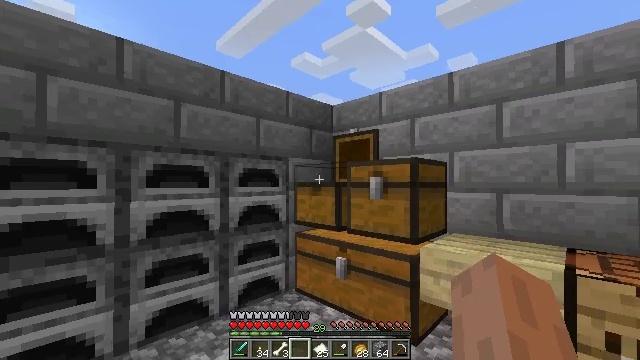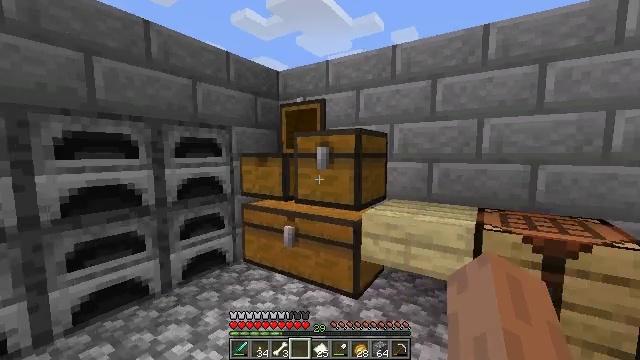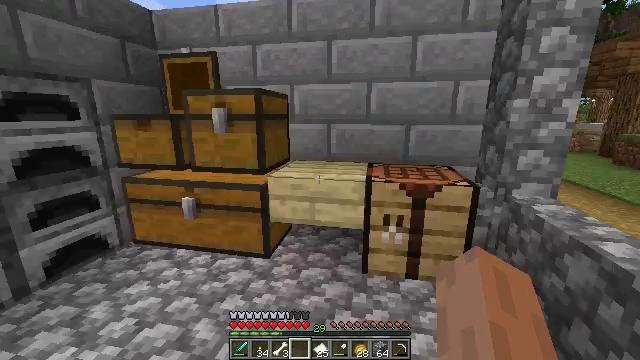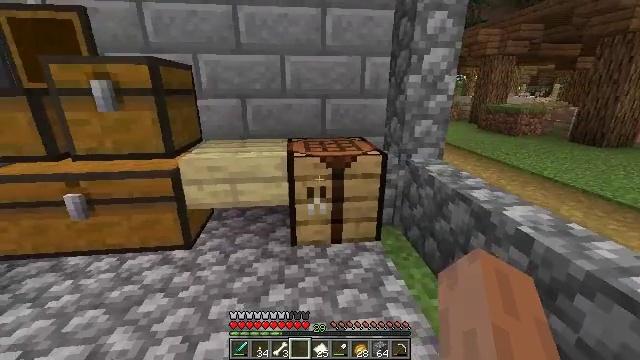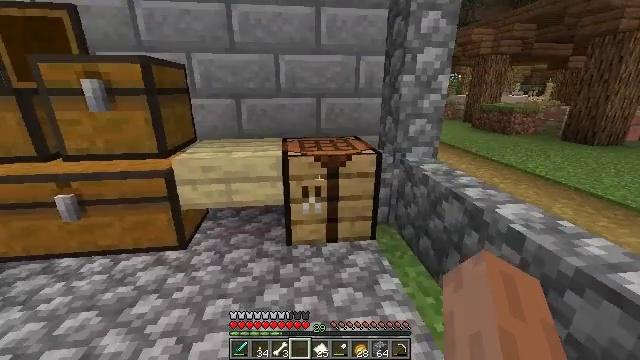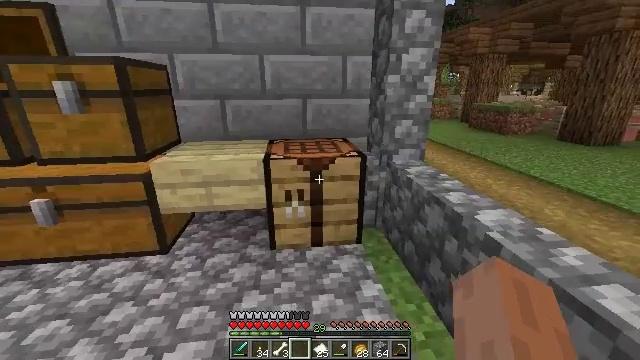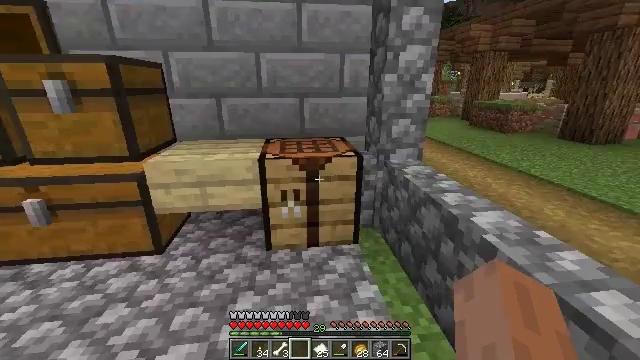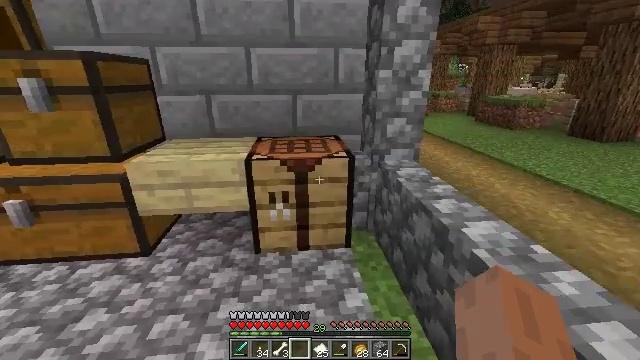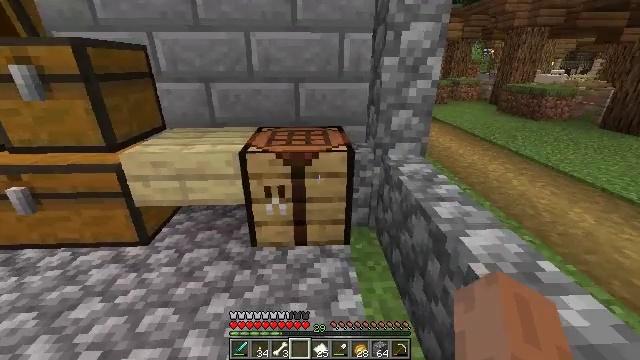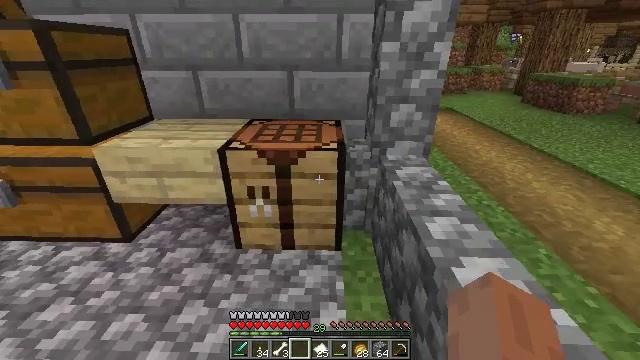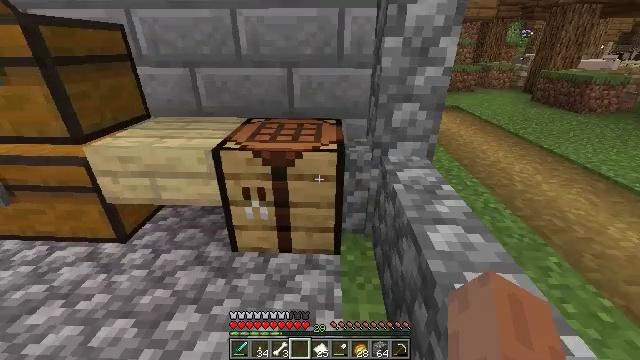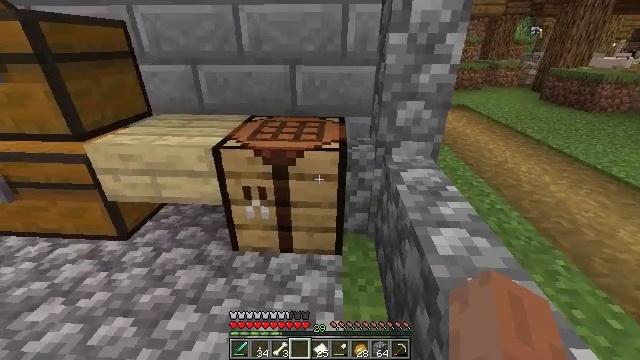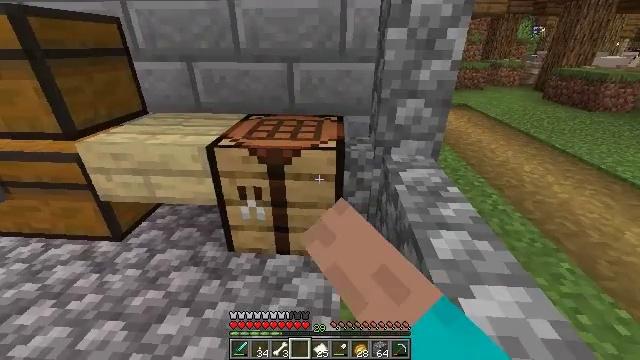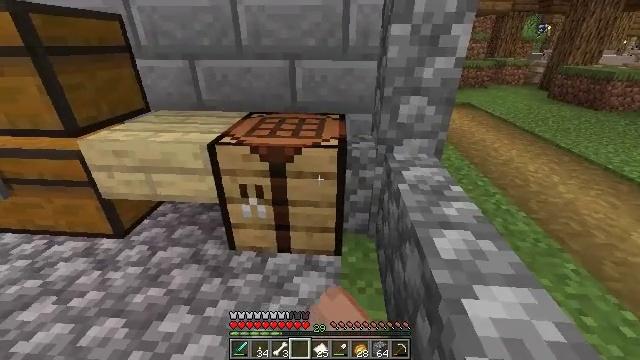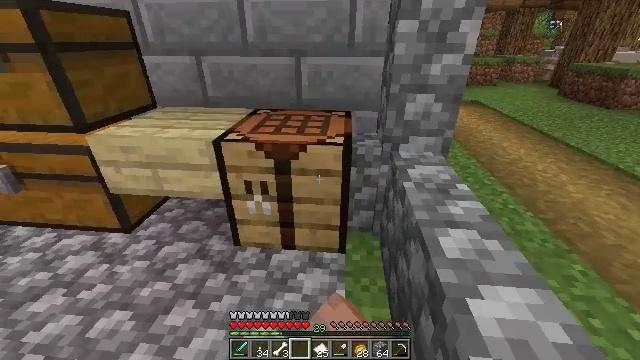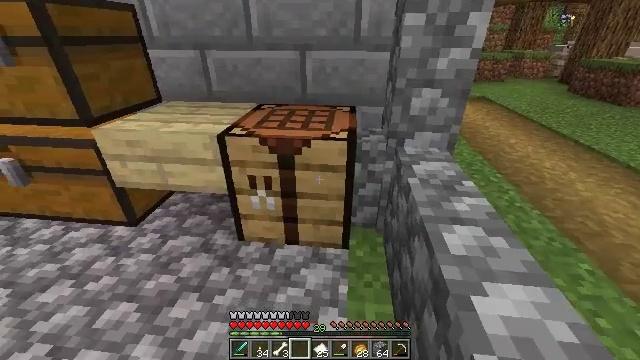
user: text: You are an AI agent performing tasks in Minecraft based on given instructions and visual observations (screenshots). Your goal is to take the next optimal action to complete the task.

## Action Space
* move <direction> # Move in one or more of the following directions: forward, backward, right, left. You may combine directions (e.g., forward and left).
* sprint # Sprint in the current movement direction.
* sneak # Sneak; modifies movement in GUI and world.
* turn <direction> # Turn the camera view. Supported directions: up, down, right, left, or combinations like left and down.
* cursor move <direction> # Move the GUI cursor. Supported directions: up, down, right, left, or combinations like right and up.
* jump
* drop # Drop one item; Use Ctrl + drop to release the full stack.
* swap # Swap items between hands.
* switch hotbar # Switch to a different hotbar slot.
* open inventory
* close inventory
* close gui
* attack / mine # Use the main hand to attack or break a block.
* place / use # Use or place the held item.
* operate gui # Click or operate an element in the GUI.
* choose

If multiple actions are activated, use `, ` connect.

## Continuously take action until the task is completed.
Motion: motion action
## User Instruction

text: Use the crafting grid to create a compass.
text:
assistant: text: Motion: turn right and down, close inventory
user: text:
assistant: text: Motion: turn right and down
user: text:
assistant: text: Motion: turn right and down
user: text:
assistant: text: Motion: move right
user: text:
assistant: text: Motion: move forward and move right
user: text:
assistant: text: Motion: move forward and move right
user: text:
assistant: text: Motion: move forward and move right, turn left and down
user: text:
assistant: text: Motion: move forward and move right, turn left and down
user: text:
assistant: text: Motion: move forward, turn left and down
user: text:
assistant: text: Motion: turn left
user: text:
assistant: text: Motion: turn left, use / place
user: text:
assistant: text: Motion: use / place
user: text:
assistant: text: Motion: use / place
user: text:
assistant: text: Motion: turn left
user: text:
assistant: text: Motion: turn left
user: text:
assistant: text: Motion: cursor move left and down, open gui
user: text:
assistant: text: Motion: cursor move right and up
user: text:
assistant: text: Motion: no_op
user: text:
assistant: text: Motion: no_op
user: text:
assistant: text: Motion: no_op
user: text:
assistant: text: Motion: no_op
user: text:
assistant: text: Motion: no_op
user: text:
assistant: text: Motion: no_op
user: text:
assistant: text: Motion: no_op
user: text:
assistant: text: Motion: no_op
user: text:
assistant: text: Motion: no_op
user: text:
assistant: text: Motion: cursor move right
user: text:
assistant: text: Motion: cursor move right and down
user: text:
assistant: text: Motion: cursor move right
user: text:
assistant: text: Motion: no_op